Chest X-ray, AP view. Patient: 61 years old, sex F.
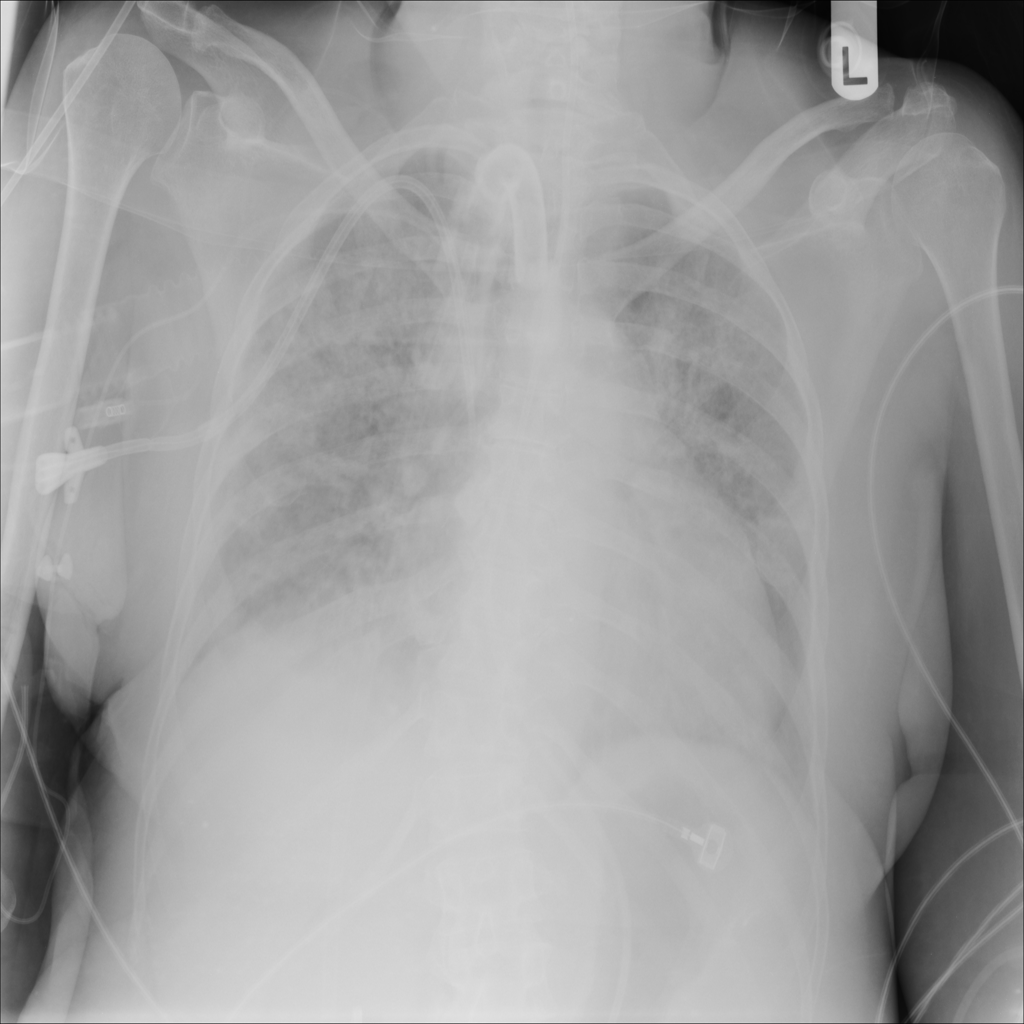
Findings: No Finding